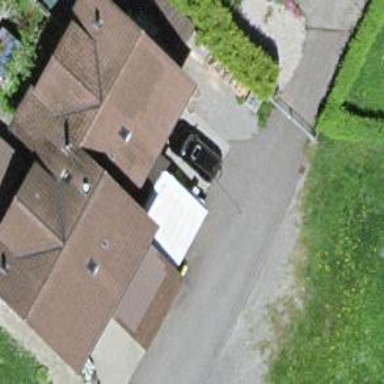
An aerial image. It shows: Simple house.